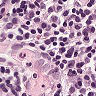
Metastatic tissue present: no